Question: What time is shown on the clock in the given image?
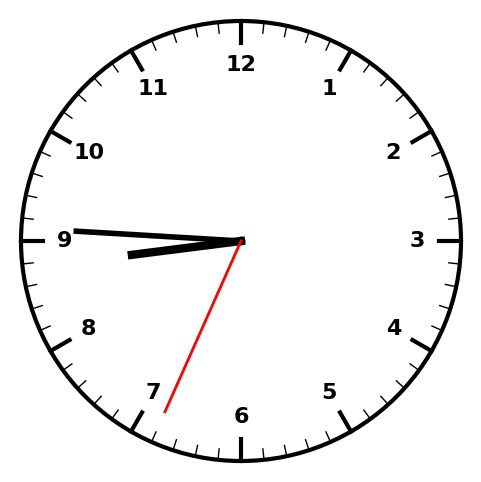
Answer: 08:45:34